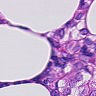
Metastatic tissue present: yes